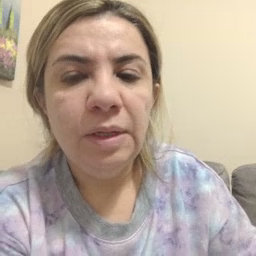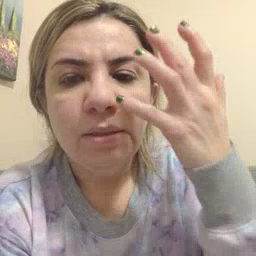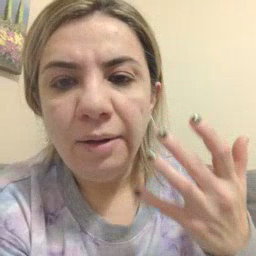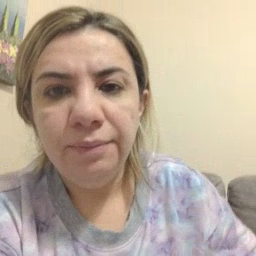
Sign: sad